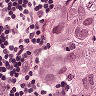
Metastatic tissue present: yes